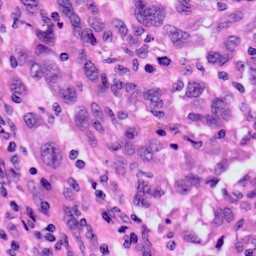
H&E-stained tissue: Skin